Question: I want to cut two numbers in two cells from right side and to find at what point the number become equal and print that number in another cell as described in the picture

any one please help me
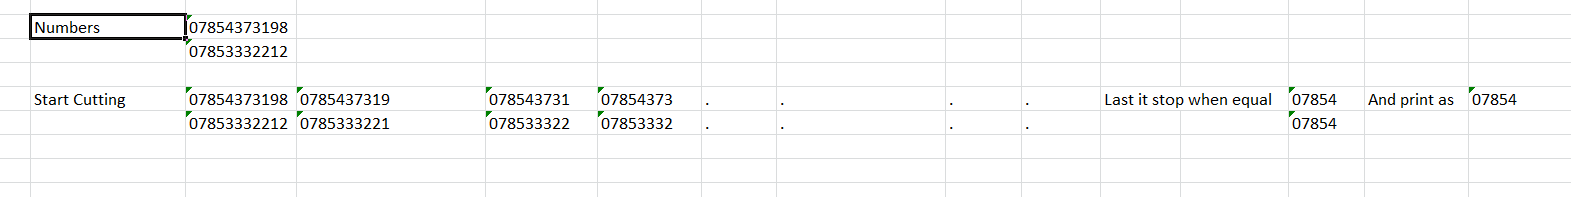
Answer: You're not actually comparing two numbers, they are strings (because you have a leading zero). You can easily do this without VBA using the Left function.

And here's the same thing showing the formulae:

Or you can do it in VBA:
'''
Public Function CompareTwoNumbers(num1 As String, num2 As String) As String
Dim i As Long
Dim temp1 As String, temp2 As String
For i = Len(num1) To 1 Step -1
temp1 = Left(num1, i)
temp2 = Left(num2, i)
If temp1 = temp2 Then
CompareTwoNumbers = temp1
Exit Function
End If
Next
CompareTwoNumbers = "The numbers do not match"
End Function
'''